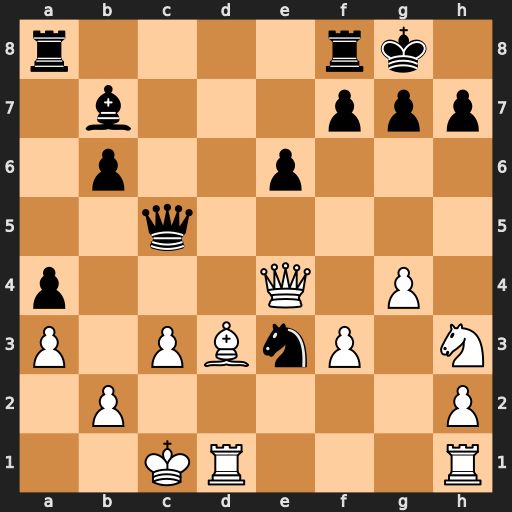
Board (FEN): r4rk1/1b3ppp/1p2p3/2q5/p3Q1P1/P1PBnP1N/1P5P/2KR3R
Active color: w
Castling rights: -
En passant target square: -
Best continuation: Qxh7#